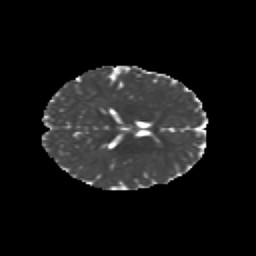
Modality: MD
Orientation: axial
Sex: female
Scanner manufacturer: siemens
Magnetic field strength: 3 T
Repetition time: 5 s
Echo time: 0.071 s